Brain MRI, t1w sequence, axial 2D slice.
Patient: age 18, sex F, weight 95 kg, height 1.95 m
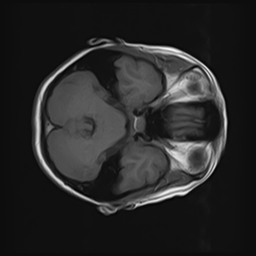